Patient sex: F
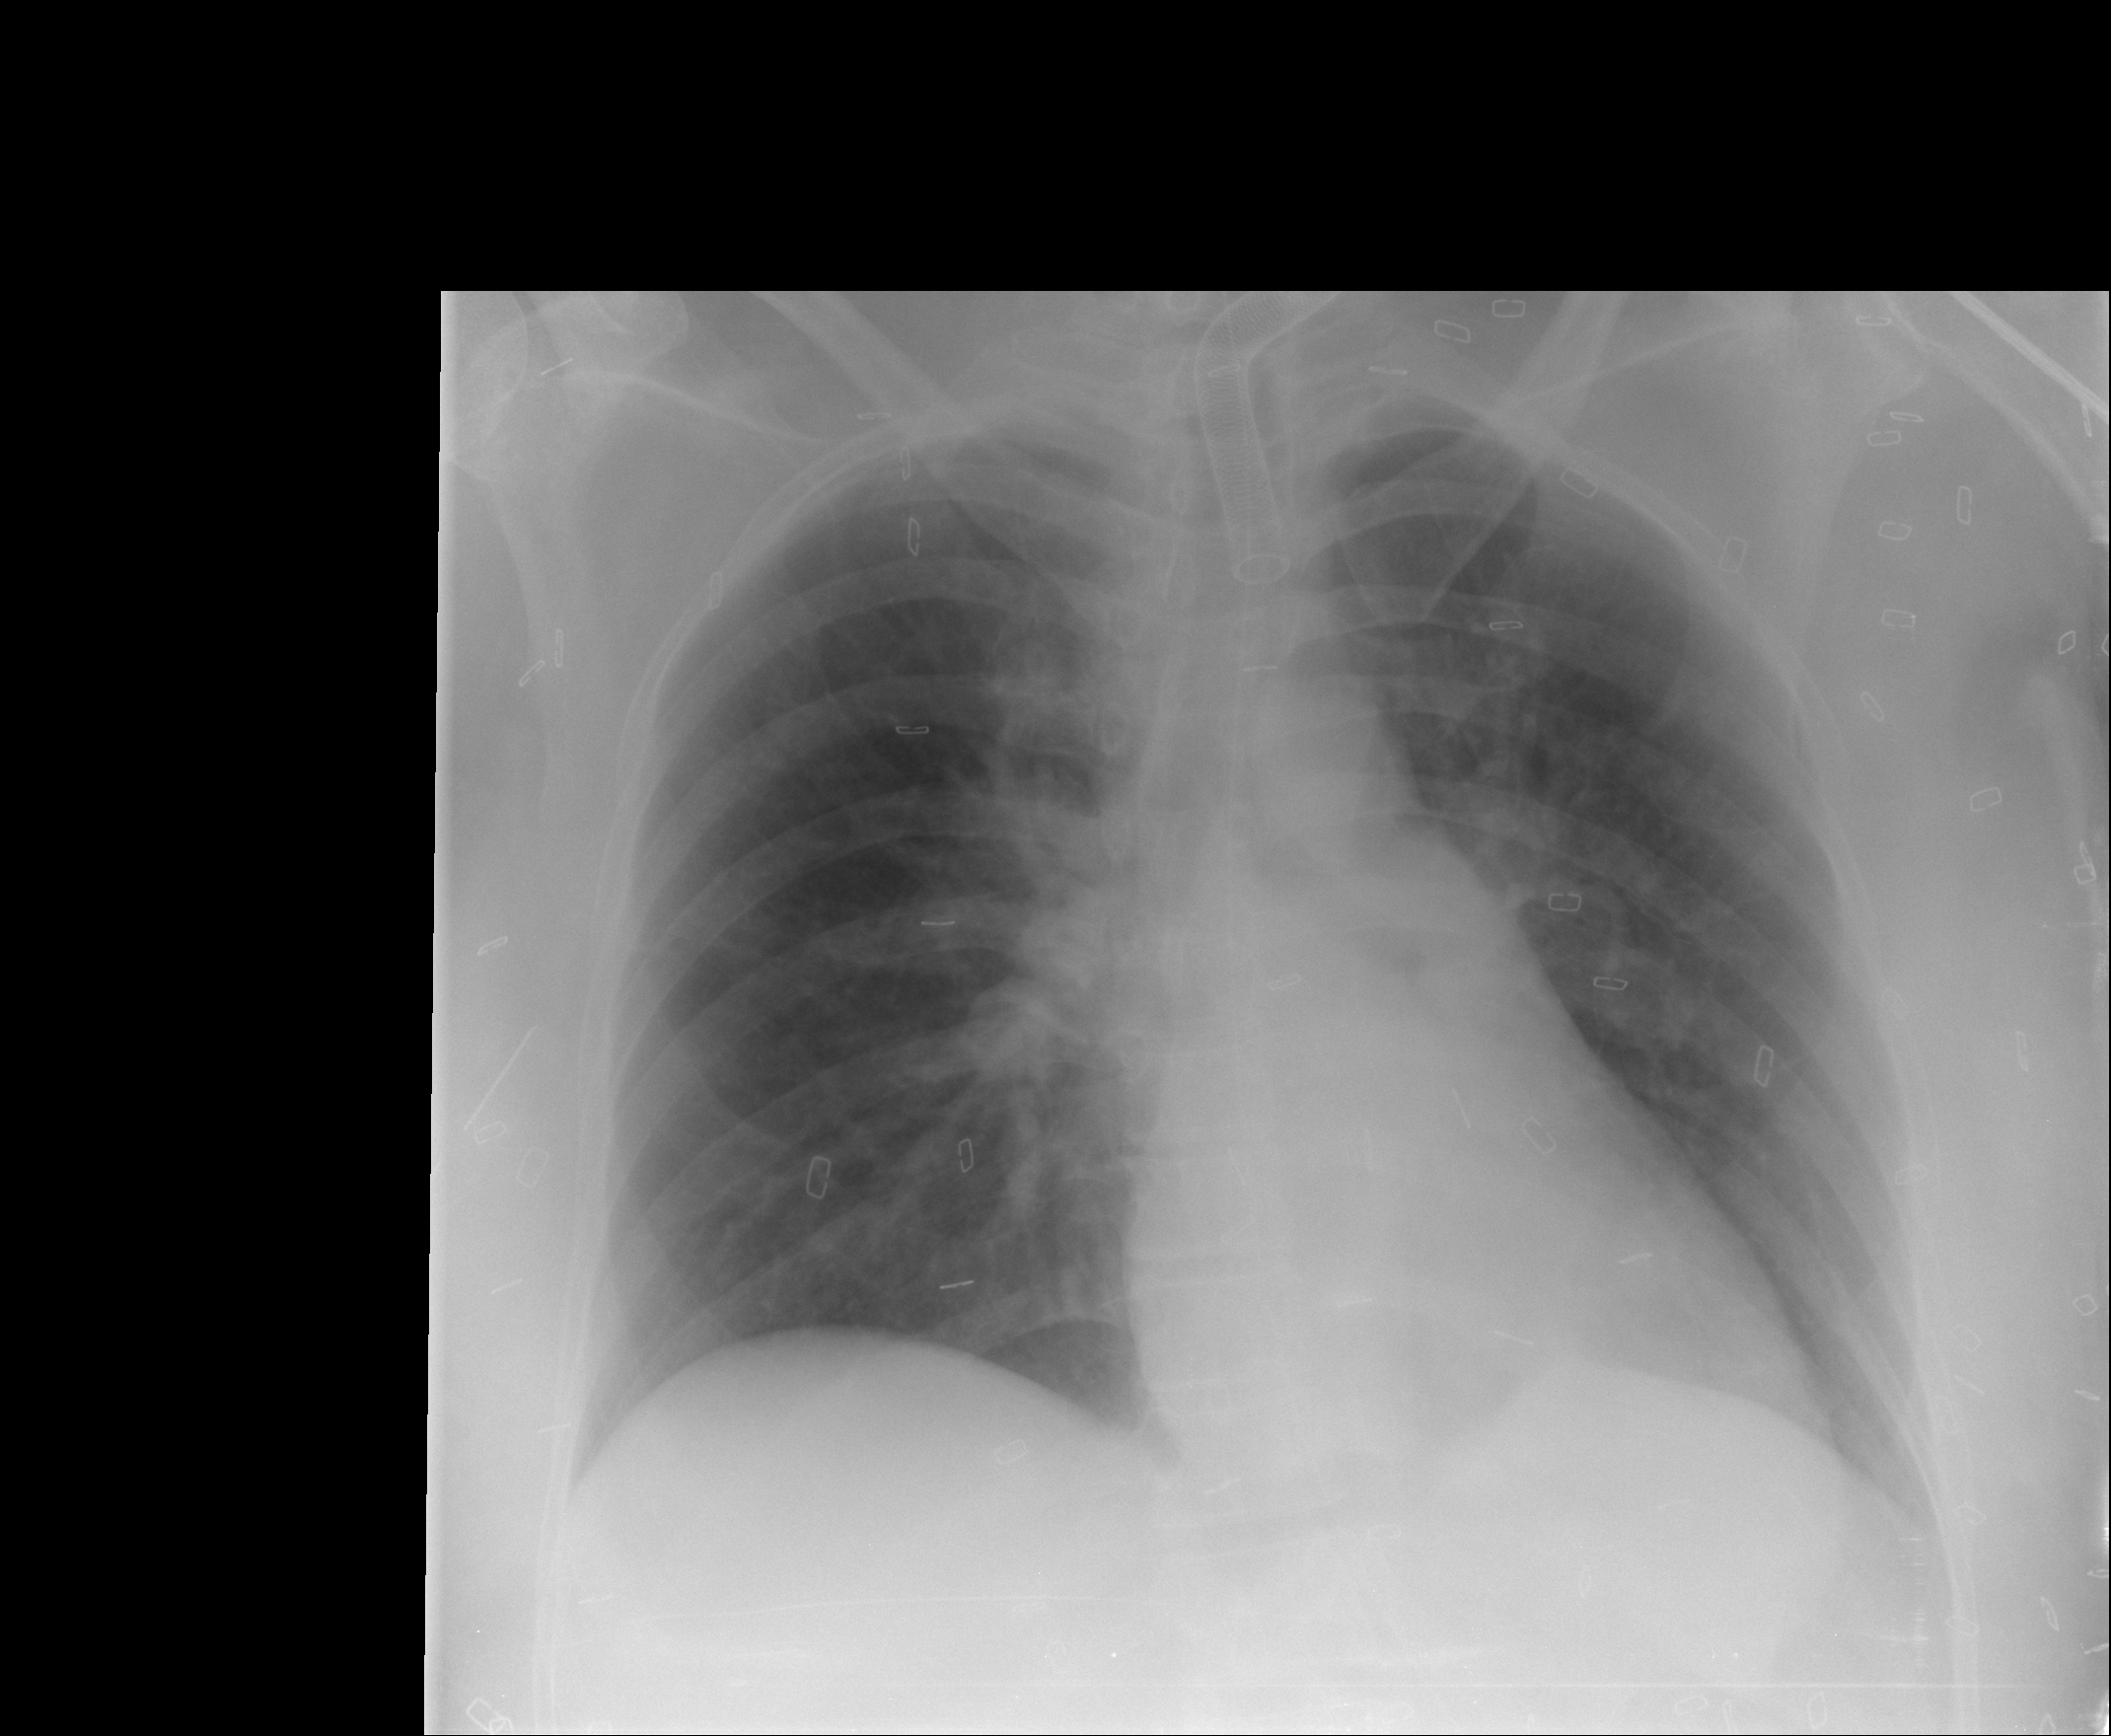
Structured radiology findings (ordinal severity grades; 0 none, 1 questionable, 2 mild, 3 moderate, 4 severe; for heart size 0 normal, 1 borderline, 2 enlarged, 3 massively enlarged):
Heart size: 0
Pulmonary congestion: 0
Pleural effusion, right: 0
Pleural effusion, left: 0
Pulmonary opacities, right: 0
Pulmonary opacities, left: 0
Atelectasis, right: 1
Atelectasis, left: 1